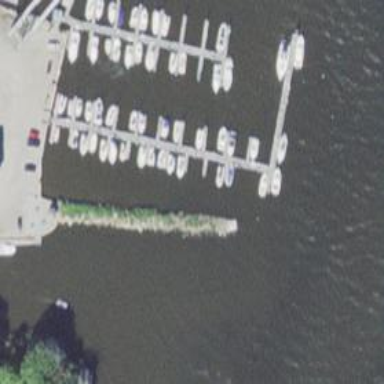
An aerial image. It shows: Man-made pier.